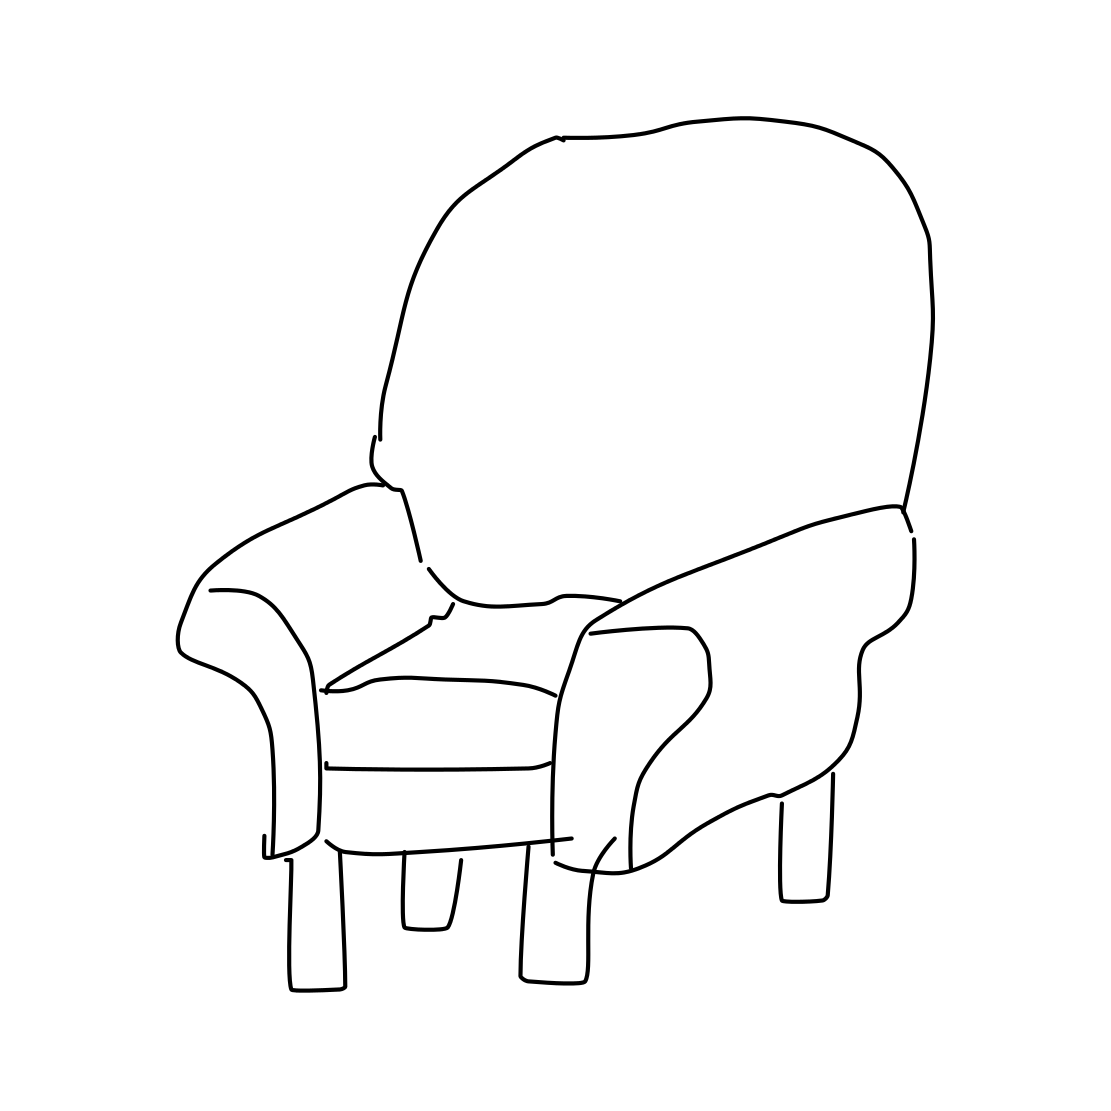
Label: armchair